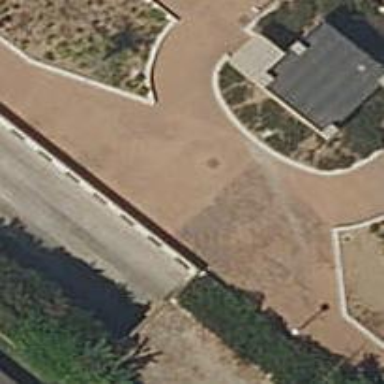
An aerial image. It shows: Footway surfaced with paving stones.